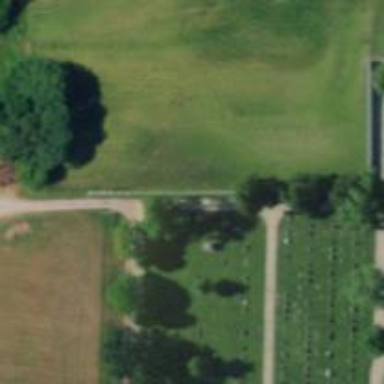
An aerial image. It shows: Driveway.